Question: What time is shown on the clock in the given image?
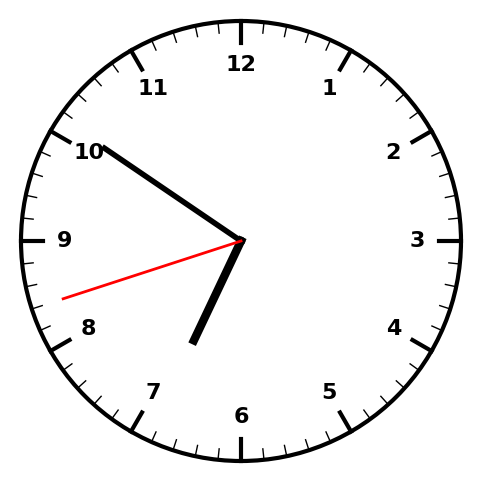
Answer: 06:50:42